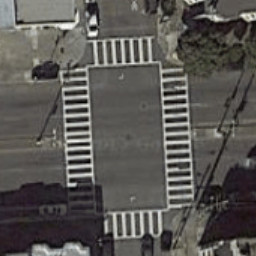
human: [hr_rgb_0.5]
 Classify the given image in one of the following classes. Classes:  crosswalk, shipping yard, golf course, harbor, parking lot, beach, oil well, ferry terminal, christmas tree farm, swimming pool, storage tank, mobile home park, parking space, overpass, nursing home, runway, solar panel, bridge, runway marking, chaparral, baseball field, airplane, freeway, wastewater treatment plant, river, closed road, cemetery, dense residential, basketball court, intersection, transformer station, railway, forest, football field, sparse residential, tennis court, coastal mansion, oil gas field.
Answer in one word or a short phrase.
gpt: crosswalk